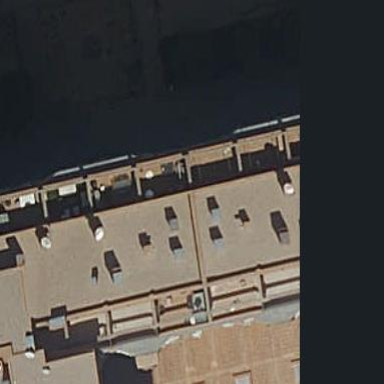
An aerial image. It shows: Part of building.